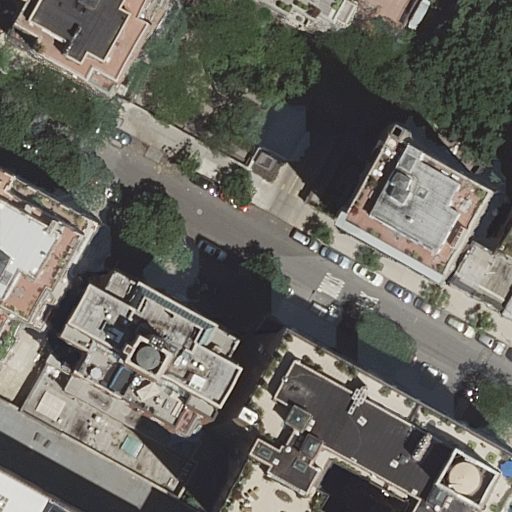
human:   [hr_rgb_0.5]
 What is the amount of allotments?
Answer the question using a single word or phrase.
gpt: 0

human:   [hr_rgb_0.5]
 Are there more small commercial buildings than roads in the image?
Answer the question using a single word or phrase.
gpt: no

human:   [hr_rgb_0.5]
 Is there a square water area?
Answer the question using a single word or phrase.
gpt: no

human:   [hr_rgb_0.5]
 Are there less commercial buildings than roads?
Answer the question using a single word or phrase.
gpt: yes

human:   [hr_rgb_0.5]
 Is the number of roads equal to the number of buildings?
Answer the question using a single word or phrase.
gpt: no

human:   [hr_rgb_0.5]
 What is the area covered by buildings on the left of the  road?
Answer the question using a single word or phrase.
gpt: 3764m2

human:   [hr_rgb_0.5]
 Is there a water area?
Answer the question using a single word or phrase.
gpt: no

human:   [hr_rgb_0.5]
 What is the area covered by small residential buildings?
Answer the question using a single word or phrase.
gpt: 11m2

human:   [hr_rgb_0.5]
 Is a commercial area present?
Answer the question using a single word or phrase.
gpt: no

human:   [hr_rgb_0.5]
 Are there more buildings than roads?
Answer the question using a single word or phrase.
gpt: yes

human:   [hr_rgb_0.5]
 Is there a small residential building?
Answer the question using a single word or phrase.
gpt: yes

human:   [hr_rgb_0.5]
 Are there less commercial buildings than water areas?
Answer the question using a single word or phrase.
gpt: no

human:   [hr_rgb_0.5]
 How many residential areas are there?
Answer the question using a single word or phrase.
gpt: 0

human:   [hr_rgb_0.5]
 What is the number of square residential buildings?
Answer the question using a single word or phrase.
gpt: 0

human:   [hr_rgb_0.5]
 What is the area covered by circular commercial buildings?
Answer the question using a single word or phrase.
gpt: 0m2

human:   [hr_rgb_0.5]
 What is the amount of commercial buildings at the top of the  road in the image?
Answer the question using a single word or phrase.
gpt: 0

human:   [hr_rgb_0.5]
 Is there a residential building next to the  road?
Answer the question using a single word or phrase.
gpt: yes

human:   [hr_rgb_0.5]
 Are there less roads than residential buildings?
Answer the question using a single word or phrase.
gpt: yes

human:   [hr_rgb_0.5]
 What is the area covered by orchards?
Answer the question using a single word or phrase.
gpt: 0m2

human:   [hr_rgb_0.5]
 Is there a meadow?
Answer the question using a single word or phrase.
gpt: no

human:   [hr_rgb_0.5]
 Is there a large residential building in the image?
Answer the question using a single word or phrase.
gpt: yes

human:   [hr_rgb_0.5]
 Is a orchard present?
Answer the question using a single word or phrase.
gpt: no

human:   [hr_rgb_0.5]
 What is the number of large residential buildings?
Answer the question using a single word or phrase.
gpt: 4

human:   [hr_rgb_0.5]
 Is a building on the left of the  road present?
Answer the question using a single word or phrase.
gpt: yes

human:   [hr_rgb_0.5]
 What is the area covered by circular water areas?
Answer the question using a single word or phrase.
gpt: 0m2

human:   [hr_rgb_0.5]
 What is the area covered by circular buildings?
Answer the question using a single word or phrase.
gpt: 0m2

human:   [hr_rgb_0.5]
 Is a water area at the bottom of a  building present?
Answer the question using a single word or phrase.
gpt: no

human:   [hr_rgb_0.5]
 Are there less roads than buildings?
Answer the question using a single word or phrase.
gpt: yes

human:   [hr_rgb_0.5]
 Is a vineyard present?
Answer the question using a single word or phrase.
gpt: no

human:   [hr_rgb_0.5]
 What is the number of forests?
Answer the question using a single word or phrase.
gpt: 0

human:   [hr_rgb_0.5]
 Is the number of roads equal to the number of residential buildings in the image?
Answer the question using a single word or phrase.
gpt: no

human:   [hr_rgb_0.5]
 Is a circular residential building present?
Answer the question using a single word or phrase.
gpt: no

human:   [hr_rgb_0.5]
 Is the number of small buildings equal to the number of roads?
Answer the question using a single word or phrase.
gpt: yes

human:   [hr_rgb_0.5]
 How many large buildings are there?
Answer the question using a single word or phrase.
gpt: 4

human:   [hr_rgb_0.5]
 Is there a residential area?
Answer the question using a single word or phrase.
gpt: no

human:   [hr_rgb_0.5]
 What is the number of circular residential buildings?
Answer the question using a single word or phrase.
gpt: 0